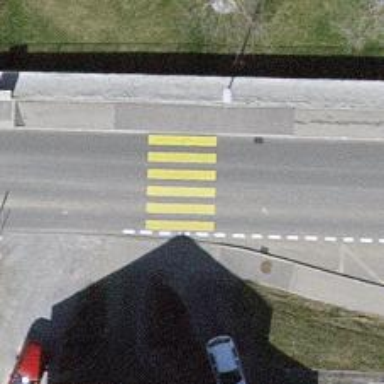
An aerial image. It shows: Zebra crossing on the road.